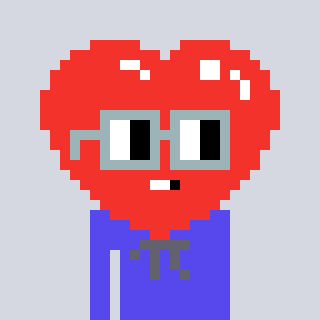
a pixel art character with square dark gray glasses, a heart-shaped head and a computerblue-colored body on a cool background